Aerial crown-view tile of a tropical tree (Barro Colorado Island, Panama), acquired 20250414:
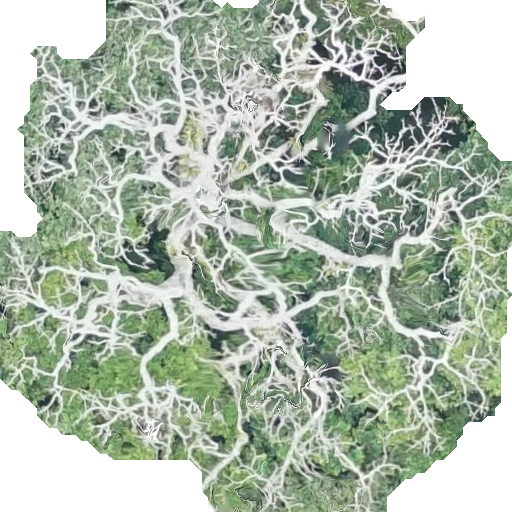
Species: Ceiba pentandra
GBIF accepted scientific name: Ceiba pentandra
Crown area: 335.701 m²